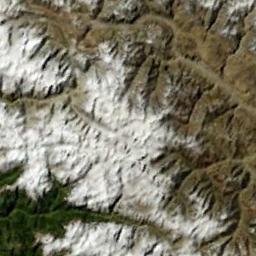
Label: snowberg